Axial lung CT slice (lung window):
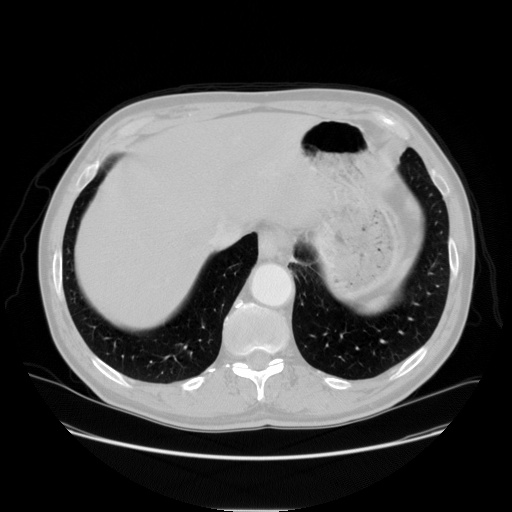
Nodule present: no